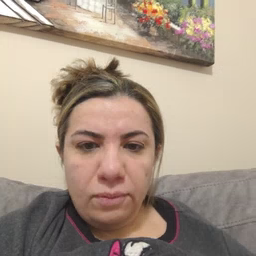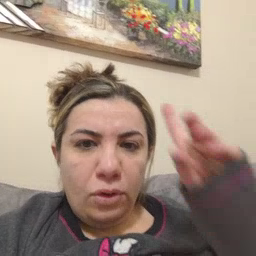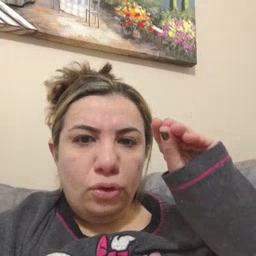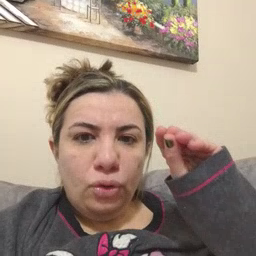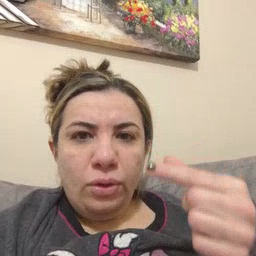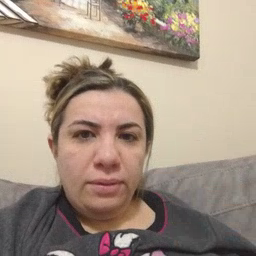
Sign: dog